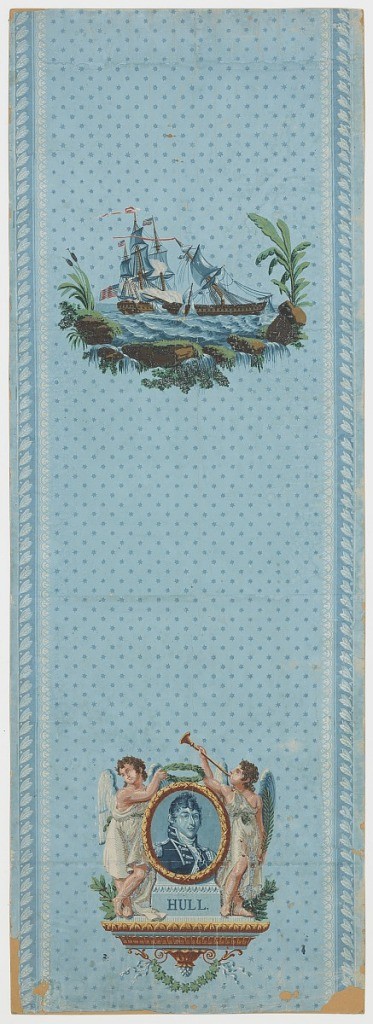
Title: Hull
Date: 1813–14
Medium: Block printed on handmade paper
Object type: Sidewall
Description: Commemorates Commodore Isaac Hull and the battle between the "Constitution" and the "Guirriere". Portrait roundel of Hull at bottom, personifications of Victory and Fame on either side. Fame holds a laurel wreath over Hull's head, while Victory is playing a trumpet.  A scene of ships appears above this, near top. Blue ground diapered with six-point stars. Foliate or laurel bands along right and left margins.